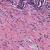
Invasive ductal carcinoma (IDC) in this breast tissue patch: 1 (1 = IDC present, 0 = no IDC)